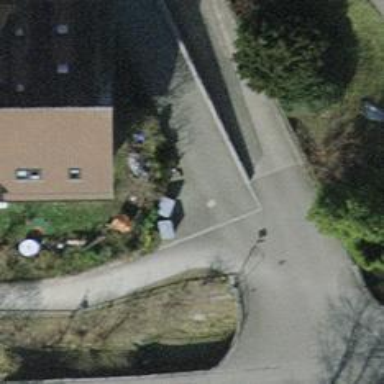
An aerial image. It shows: Driveway made of paving stones.